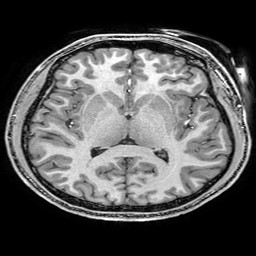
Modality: T1w
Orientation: coronal
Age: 19
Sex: male
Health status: healthy